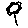
Label: flower